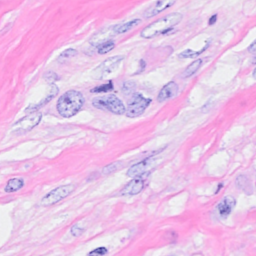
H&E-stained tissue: Breast